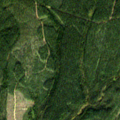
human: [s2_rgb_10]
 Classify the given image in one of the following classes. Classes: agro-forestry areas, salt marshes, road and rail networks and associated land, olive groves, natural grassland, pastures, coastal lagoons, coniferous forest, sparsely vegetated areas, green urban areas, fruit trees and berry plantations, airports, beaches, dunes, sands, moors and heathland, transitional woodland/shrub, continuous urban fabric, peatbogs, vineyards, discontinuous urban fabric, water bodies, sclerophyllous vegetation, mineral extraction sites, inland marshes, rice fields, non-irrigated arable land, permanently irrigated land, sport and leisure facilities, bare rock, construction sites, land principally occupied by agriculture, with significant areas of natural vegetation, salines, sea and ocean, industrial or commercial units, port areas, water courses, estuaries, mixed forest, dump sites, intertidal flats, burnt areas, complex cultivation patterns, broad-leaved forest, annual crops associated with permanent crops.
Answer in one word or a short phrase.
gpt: coniferous forest